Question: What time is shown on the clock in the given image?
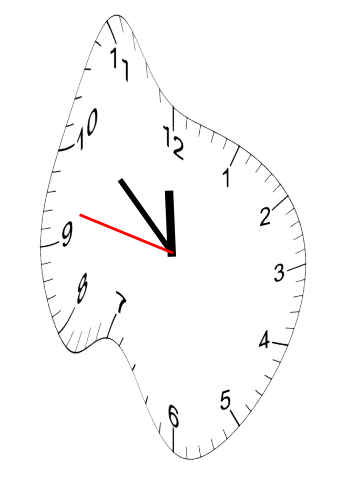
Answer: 11:51:47